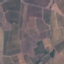
Land use / land cover class: PermanentCrop